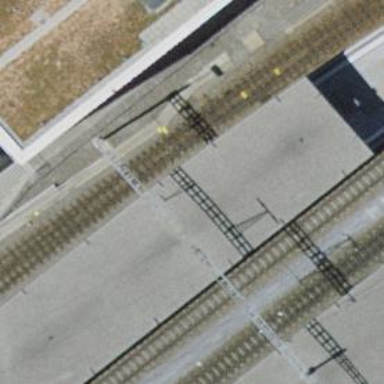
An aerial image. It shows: Railway switch.